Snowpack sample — Snodgrass Mountain, Crested Butte, Colorado (2/4/25, 12:06 PM MST)
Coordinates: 38.923, -106.968
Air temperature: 35 °F
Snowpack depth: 80 cm
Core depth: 50 cm
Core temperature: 30.2 °F
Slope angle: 14°, slope face: 78°
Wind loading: low
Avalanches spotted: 0
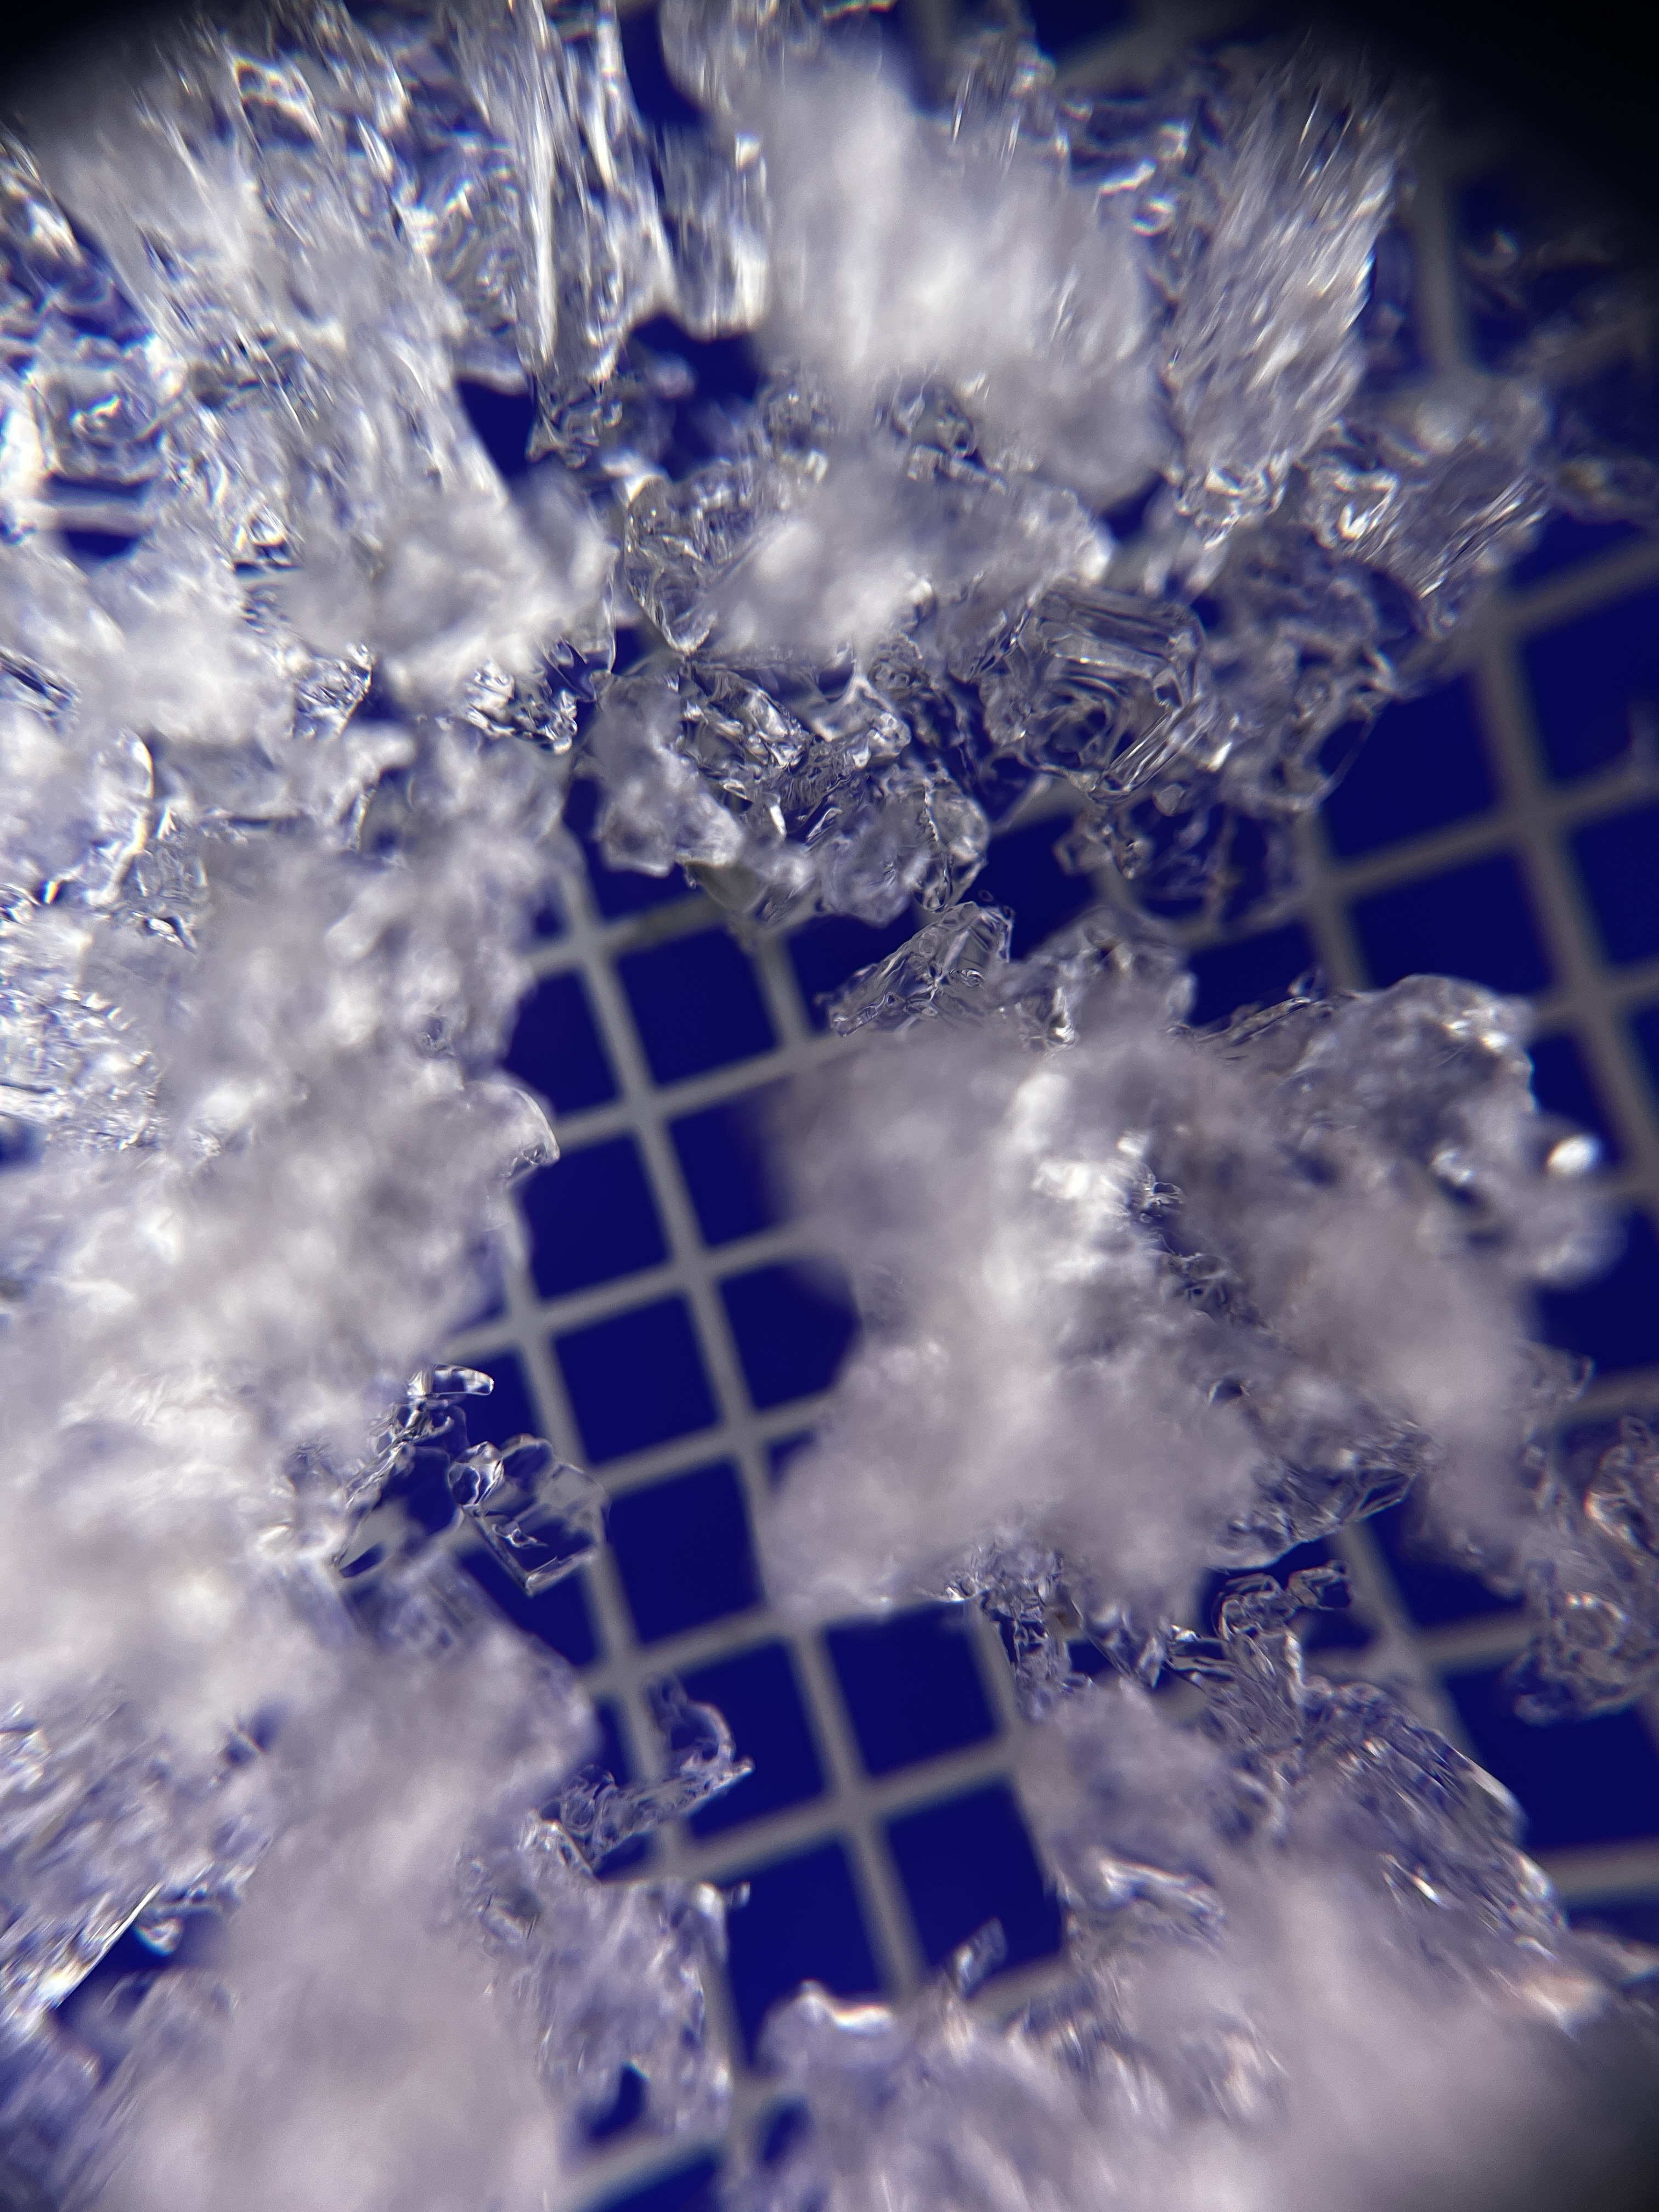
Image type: magnified_profile
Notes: No avalanches nearby, unusually warm weather for the last month reported by residents, Collected 25 yards from treeline